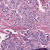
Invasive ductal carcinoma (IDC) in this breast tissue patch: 1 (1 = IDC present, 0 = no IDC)